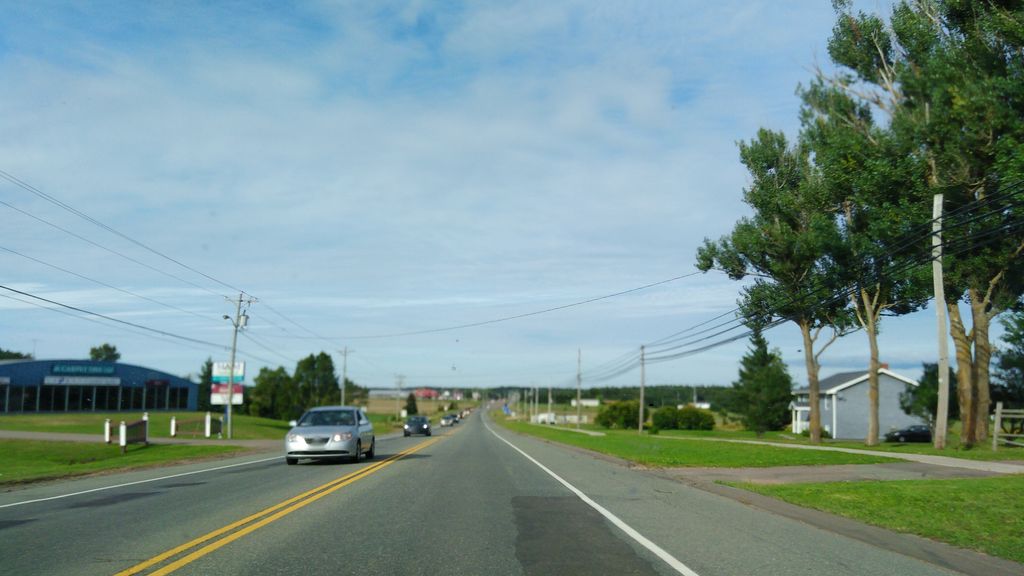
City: charlottetown